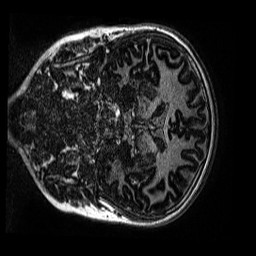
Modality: MP2RAGE
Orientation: coronal
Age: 11
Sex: female
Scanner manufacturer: siemens
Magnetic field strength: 3 T
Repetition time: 4 s
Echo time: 0.00299 s